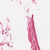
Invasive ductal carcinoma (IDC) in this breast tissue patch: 0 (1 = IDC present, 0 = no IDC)